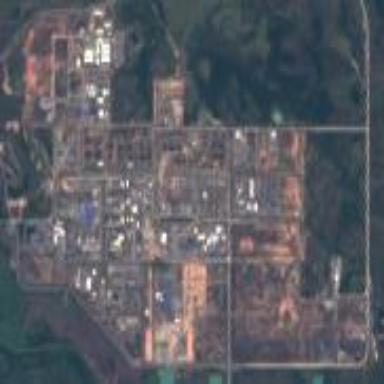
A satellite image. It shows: Industrial area with refinery.